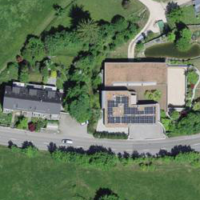
EUNIS habitat code: 55
Species observed at this site:
Galeopsis tetrahit